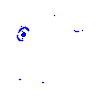
Particle: kaon